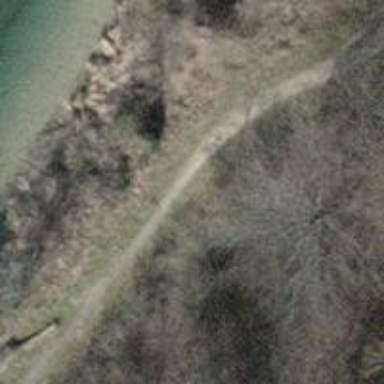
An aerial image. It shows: Unpaved path.